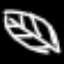
Label: leaf